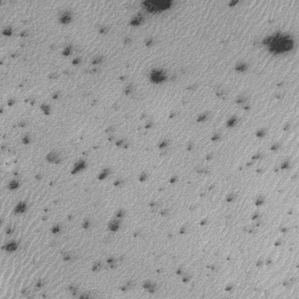
Label: frost